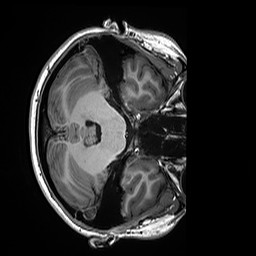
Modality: T1w
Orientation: axial
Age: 24
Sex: female
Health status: healthy
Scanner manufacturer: siemens
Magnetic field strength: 3 T
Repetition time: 2.5 s
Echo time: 0.00299 s